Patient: sex F, age 60
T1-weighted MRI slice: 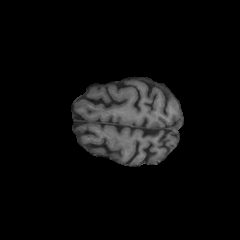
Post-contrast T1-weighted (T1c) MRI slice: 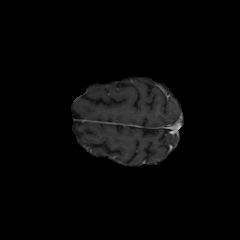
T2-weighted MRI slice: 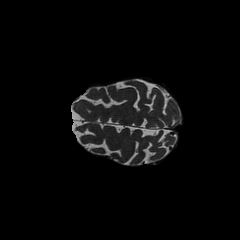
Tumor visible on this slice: yes
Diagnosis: Glioblastoma, IDH-wildtype
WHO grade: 4